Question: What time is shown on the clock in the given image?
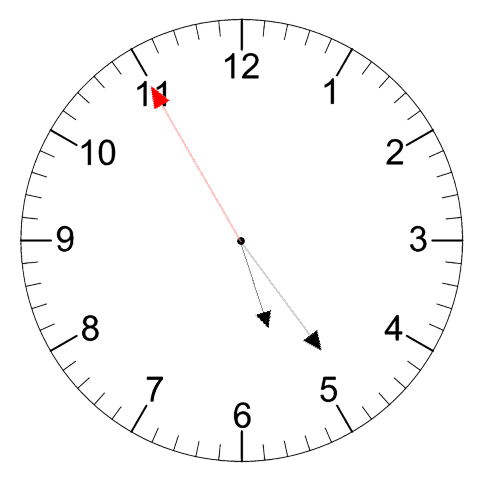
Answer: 05:23:55